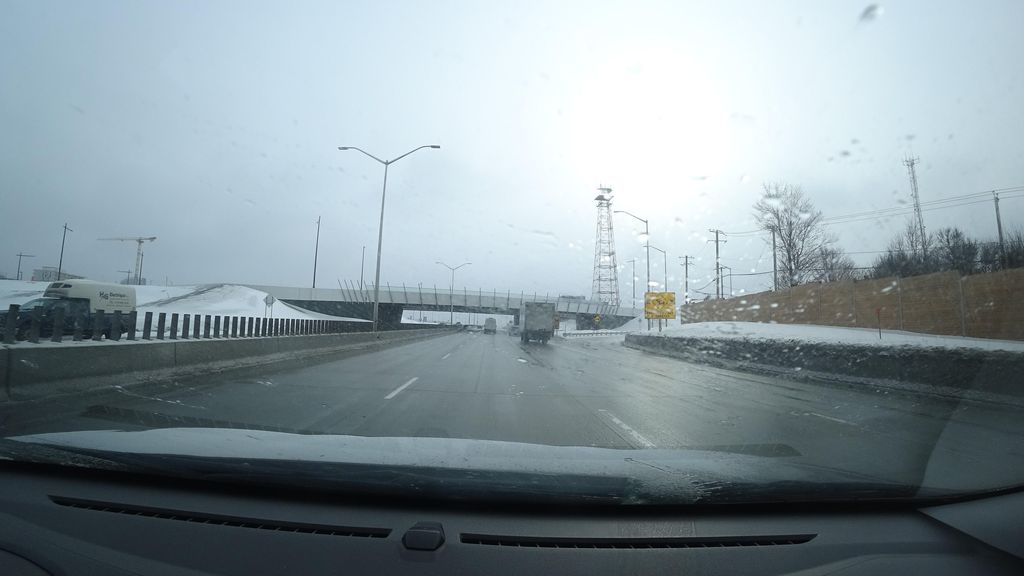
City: quebec_city